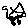
Label: bird